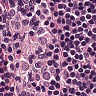
Metastatic tissue present: no